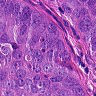
Metastatic tissue present: yes